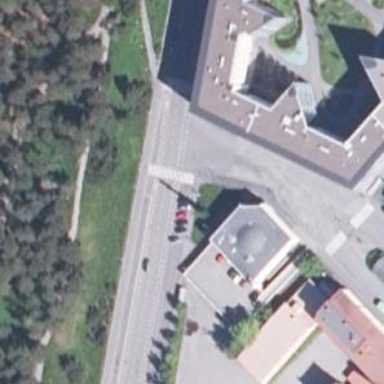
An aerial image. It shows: Uncontrolled crossing on the road.